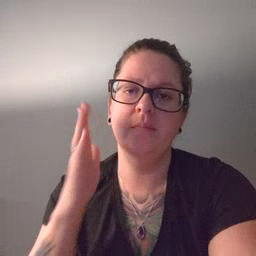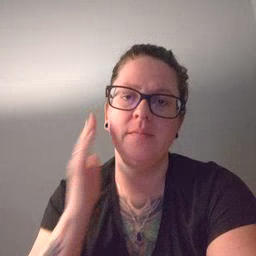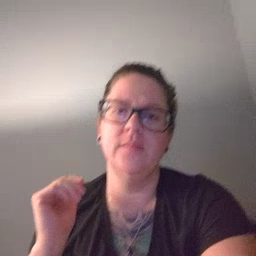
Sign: bed